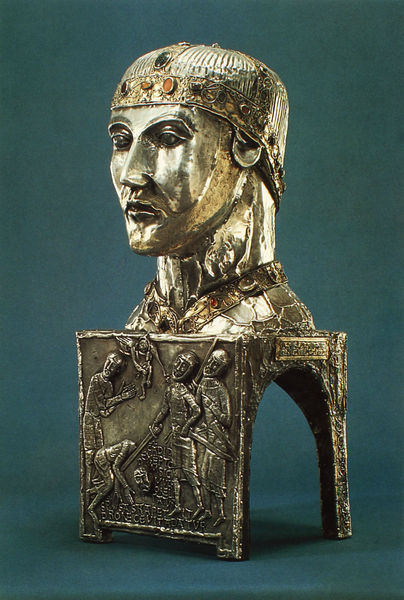
Titel: Büstenreliquiar des Hl. Candidus
Institution: St. Maurice, Schatz der Stiftskirche St-Maurice
Schlagwörter: kopf, mann, menschen, kappe, kragen, köpfen, silber, sockel, bildnis, gewand, gold, edelsteine, krone, engel, skulptur, kopfbedeckung, relief, füße, schrift, soldaten, büste, glanz, bronze, plastik, platte, foto, messing, schwert, text, helm, ritter, schatz, ägypten, bäute